Question: I can't import unstructured text, will there be any other way? any help is appreciated
URL: <URL>

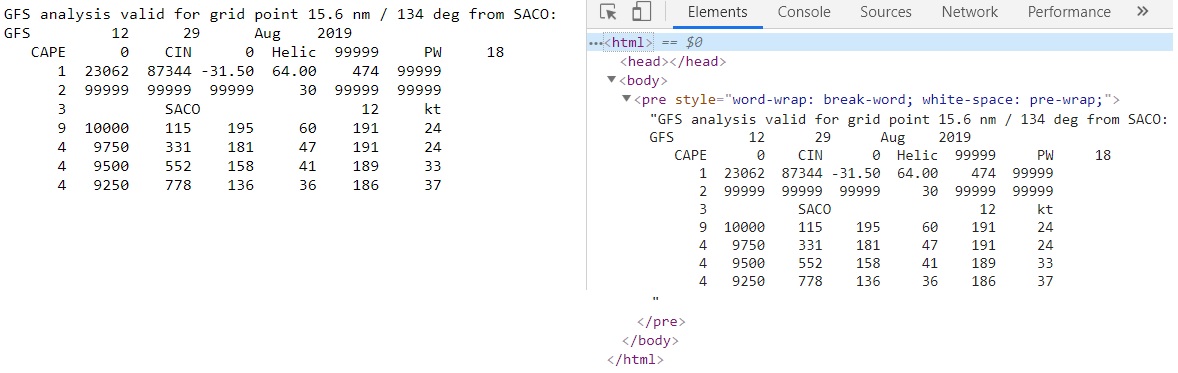
Answer: you can use 'IMPORTDATA':
'''
=IMPORTDATA("https://rucsoundings.noaa.gov/get_soundings.cgi?data_source=GFS&start=latest&airport=SACO")
'''
<URL>